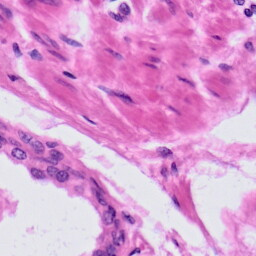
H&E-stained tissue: Prostate